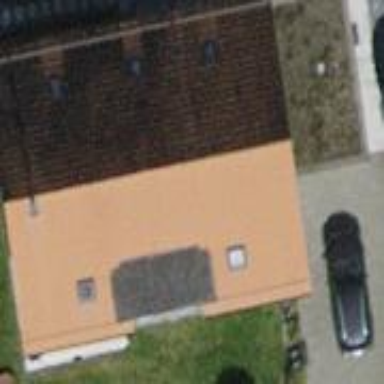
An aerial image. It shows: Building with tile roof.